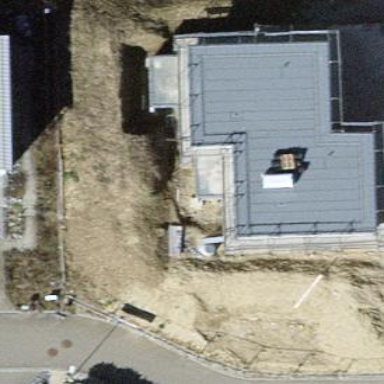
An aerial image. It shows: House with flat silver roof.